Field crop: maize
Growth stage: 2
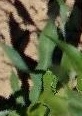
Species: maize